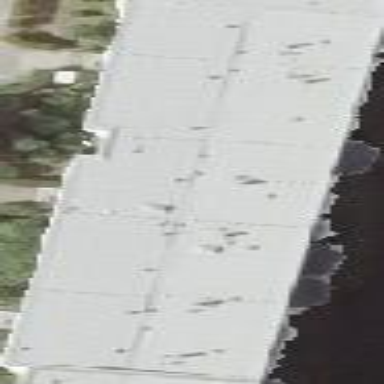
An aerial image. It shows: Apartment building with flat roof.